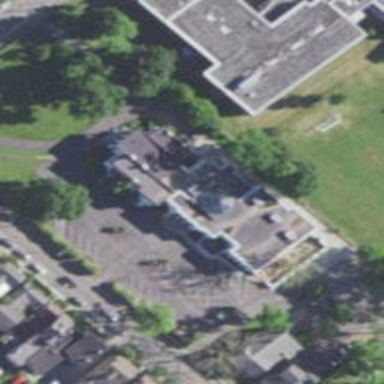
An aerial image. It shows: Events venue building.